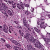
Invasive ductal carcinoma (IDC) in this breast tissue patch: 1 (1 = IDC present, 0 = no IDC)